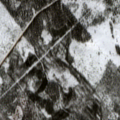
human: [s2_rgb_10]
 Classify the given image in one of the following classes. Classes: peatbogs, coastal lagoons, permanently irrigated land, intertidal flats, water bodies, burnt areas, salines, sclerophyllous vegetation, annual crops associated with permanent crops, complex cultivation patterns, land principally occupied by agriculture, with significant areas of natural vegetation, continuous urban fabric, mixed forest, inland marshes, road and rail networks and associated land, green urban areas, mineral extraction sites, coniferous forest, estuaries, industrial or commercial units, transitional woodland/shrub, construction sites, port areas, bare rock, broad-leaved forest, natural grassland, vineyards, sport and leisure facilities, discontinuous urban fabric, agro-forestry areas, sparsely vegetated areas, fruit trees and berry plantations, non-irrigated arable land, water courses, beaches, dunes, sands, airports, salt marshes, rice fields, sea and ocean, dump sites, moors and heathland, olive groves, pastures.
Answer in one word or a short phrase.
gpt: coniferous forest, transitional woodland/shrub